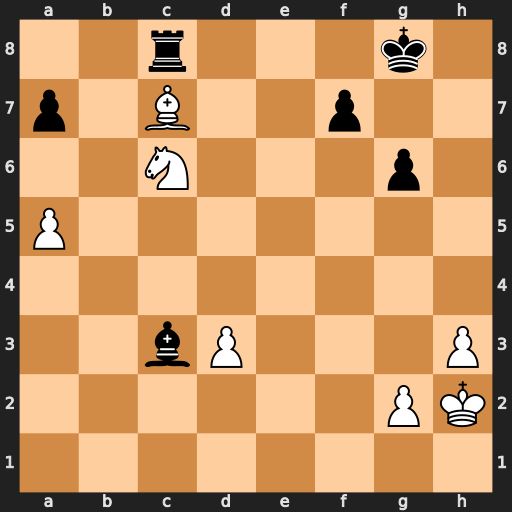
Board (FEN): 2r3k1/p1B2p2/2N3p1/P7/8/2bP3P/6PK/8
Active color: w
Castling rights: -
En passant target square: -
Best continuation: Ne7+ Kf8 Nxc8